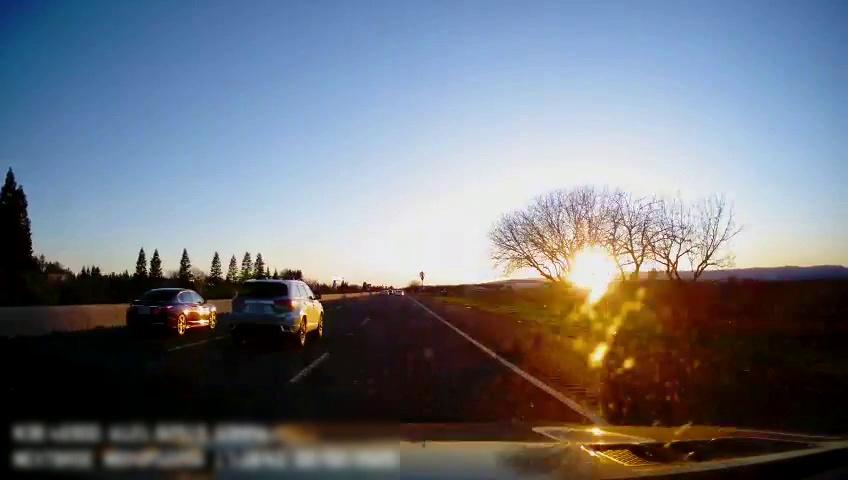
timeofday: Day
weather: Sunny
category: Drivable Space
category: Vehicles | Car
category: Vehicles | SUV
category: Lanes | Alternate Lane
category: Lanes | Current Lane
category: Lanes | Alternate Lane